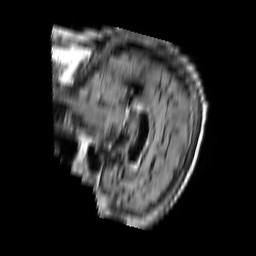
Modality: FLAIR
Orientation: sagittal
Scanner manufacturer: philips
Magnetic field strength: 1.5 T
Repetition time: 11 s
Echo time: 0.14 s